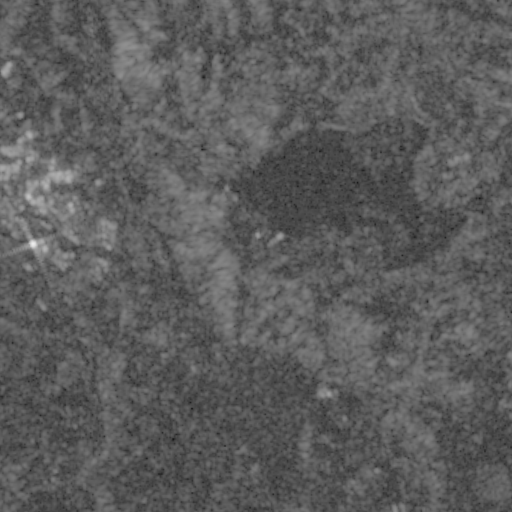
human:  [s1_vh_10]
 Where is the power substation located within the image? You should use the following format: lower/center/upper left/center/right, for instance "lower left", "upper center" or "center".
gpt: The power substation is located in the center left of the image.
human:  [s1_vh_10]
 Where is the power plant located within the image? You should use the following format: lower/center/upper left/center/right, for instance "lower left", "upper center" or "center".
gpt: There is no power plant in the image.

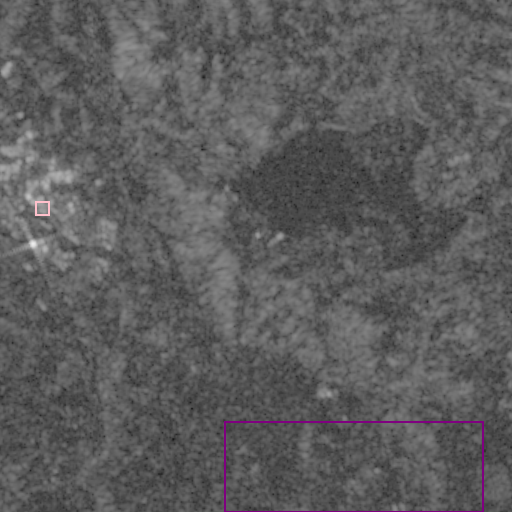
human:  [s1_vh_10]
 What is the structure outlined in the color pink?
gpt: The structure outlined in pink is a power substation.
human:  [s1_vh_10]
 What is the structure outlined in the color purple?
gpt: The structure outlined in purple is a quarry.
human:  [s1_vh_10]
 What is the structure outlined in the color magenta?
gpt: There is no magenta outline.